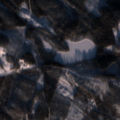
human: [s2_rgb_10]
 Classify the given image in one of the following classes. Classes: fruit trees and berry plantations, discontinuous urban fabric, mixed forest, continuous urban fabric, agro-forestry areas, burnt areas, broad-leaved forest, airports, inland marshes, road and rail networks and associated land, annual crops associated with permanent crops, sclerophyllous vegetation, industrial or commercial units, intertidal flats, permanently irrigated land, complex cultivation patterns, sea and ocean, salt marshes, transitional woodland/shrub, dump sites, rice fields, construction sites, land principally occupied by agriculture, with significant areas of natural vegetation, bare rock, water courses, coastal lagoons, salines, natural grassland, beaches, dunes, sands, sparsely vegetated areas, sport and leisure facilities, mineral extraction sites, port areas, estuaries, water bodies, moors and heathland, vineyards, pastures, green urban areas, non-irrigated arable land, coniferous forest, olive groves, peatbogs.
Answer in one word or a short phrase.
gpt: broad-leaved forest, coniferous forest, mixed forest, transitional woodland/shrub